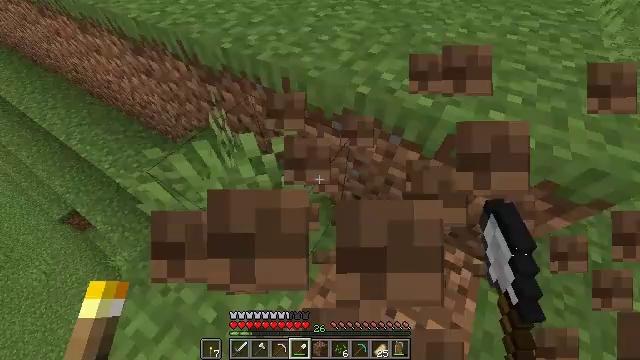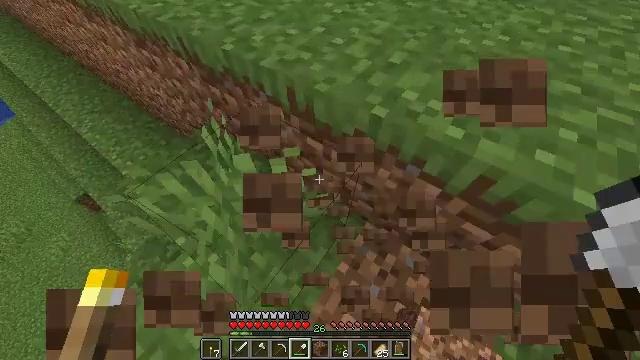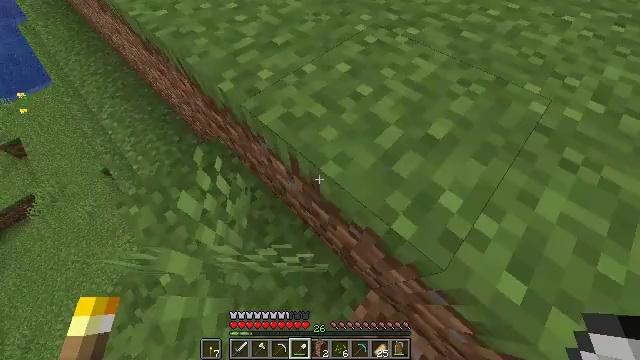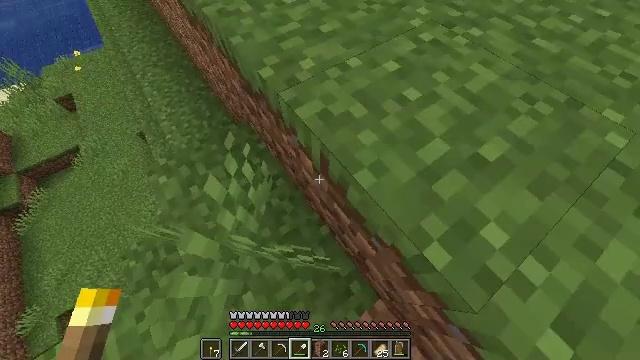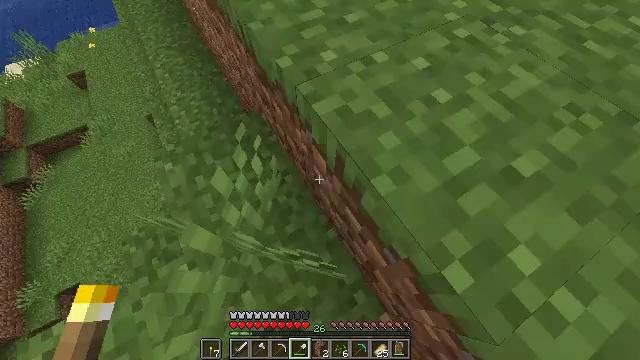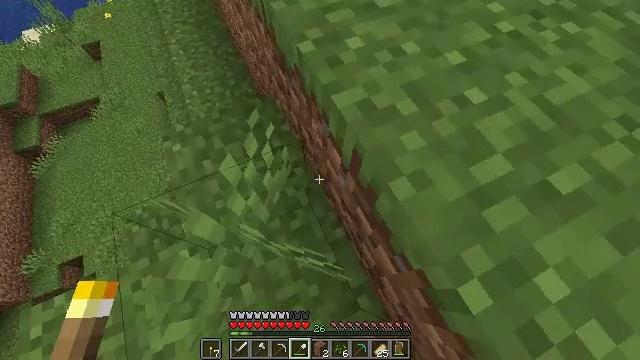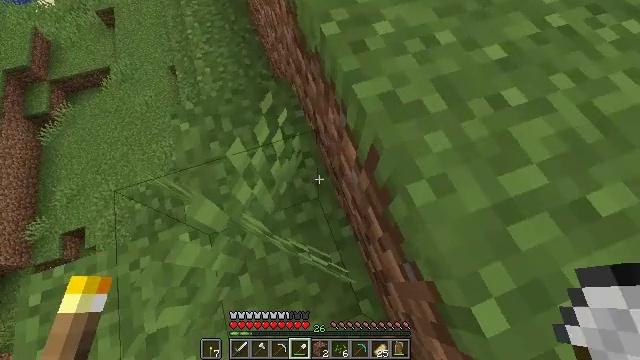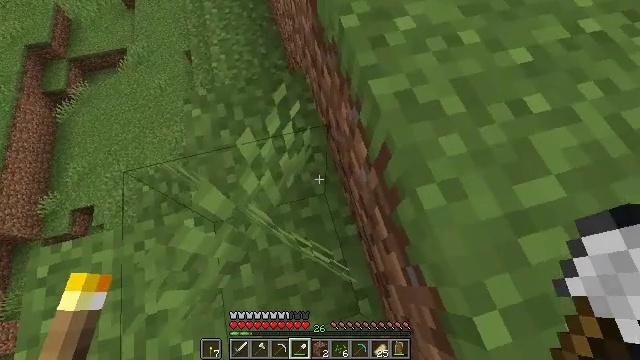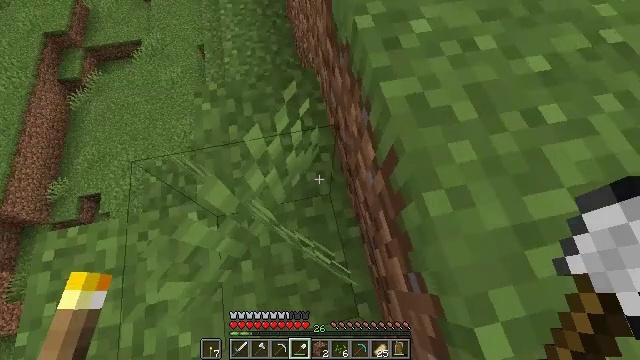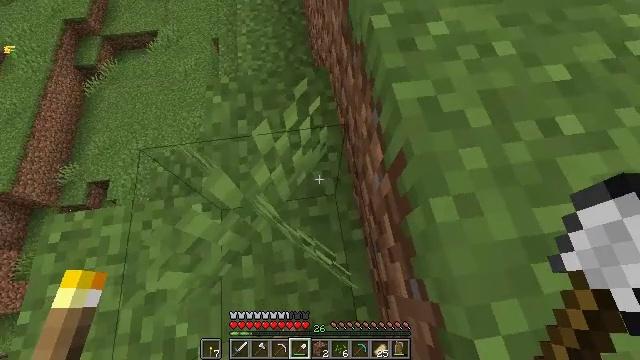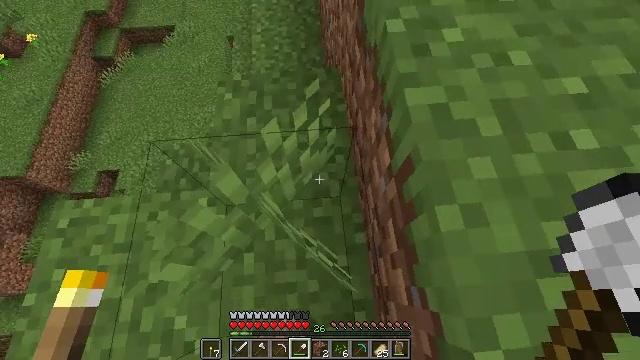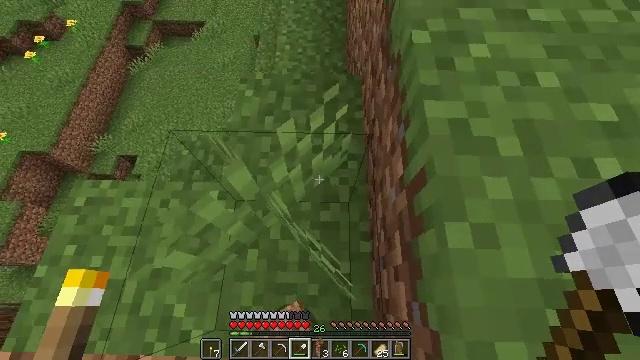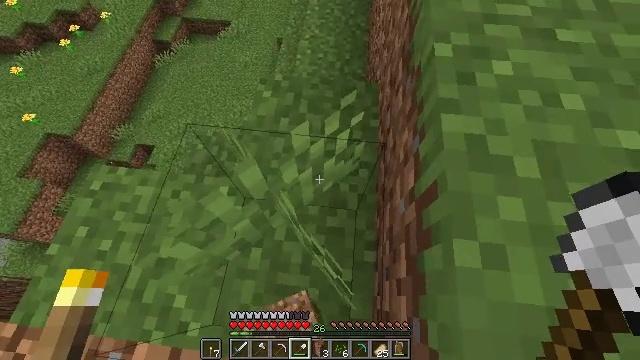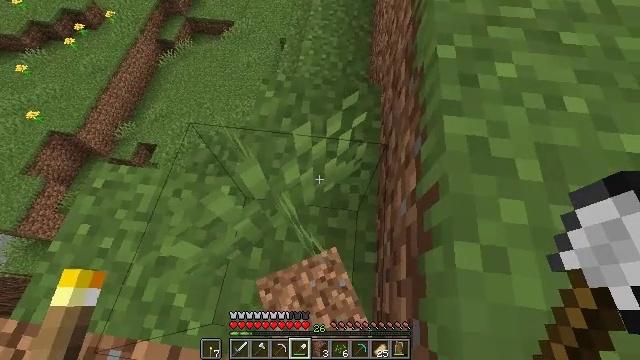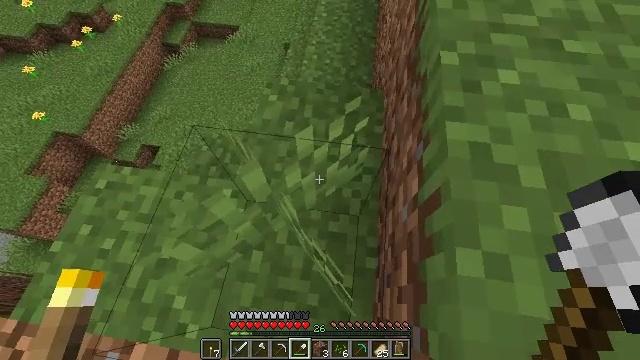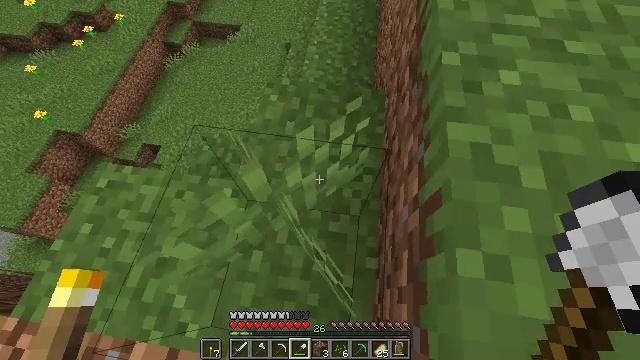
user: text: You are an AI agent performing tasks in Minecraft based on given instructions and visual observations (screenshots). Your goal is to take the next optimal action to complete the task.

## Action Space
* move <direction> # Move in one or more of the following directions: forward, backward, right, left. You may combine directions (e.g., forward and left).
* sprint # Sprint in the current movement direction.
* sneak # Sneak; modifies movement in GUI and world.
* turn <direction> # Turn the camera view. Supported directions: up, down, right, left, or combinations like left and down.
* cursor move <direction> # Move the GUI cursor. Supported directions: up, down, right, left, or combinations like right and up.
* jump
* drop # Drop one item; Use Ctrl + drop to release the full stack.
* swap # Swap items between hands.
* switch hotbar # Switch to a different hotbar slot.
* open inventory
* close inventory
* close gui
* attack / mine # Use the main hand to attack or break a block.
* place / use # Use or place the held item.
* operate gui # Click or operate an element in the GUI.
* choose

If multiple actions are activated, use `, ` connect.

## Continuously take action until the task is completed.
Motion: motion action
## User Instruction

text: Mine the grass in the plains.
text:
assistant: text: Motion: move forward, turn left and down
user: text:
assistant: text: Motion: move forward, turn left and down
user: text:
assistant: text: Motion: turn left and down
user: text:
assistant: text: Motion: turn left
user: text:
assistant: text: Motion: turn left and down
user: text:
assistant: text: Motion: turn left and down
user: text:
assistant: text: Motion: turn left and down
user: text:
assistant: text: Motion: turn left
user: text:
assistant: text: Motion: turn left
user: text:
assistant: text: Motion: turn left
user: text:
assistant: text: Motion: turn left
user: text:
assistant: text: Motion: turn left and up
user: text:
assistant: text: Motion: no_op
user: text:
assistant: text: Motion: no_op
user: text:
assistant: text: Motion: no_op
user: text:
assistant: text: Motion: no_op
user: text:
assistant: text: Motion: no_op
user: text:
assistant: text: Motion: move forward
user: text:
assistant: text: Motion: move forward
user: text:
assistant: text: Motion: move forward
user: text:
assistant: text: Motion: move forward
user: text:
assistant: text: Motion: turn left and up
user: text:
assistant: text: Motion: move back, turn left and up
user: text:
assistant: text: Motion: move back
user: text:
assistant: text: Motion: move back
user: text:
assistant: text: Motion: move back and move left, turn right
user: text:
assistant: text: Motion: move back and move left, turn right and down
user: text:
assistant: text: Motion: move back and move left, turn right and up
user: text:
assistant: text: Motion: move back, turn right and up
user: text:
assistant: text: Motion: turn left and up